Question: I have one Button that duplicates this line to choose more products.
My Html:
'''
<td>
<input type="hidden" class="cod_linha" name="cod_linha[]"style="width: 100%;" />
<input type="text" name="linha[]" class="linha" style="width: 100%;" />
</td>
'''
The problem is, I have two functions that find the product and other that Fill all the fields that I want automatically, what I have to do to differ this filled field of the empty field ? I tried this:
'''
var table = $('#tabelaPedido');
$(table).each(function() {
if($(this).find('input.linha').val()=== ''){
Executes my function to fill the fields and to add a new line.
}
else{ }
'''
And this too :
'''
var counter = $(table).find("input.linha").length;
for(var i =0; i < counter; i++){
if($(table).find('input.linha').eq(i).val()== ''{}
'''
But those codes don't fill the other empty line. see the imagem :

My code to fill the fields :
'''
function preencherCamposProduto(obj) {
var table = $('#tabelaPedido');
$(table).each(function() {
if($(this).find('input.linha').val()=== '' &&
$(this).find('input.ref').val()=== '' &&
$(this).find('input.material').val()=== '' &&
$(this).find('input.cor').val()=== '' &&
$(this).find('input.descricao_marca').val()=== ''){
$.ajax({type: "POST",
url: '/pedidoOnline/index.php/Pedidos/pesquisarCamposProduto',
async: false,
data: {
cd_cpl_tamanho: obj
},
dataType: 'json',
success: function(data) {
var linhaId = data[0].idLinha;
var linhaLabel = data[0].labelLinha;
var refId = data[0].idRef;
var refLabel = data[0].labelRef;
var corId = data[0].idCor;
var corLabel = data[0].labelCor;
var marcaId = data[0].idMarca;
var marcaLabel = data[0].labelMarca;
var materialId = data[0].idMaterial;
var materialLabel = data[0].labelMaterial;'
var table = $('#tabelaPedido');
$(table).each(function() {
$(this).find('input.cod_linha').val(linhaId);
$(this).find('input.linha').val(linhaLabel);
$(this).find('input.cod_ref').val(refId);
$(this).find('input.ref').val(refLabel);
$(this).find('input.cod_material').val(materialId);
$(this).find('input.material').val(materialLabel);
$(this).find('input.cod_cor').val(corId);
$(this).find('input.cor').val(corLabel);
$(this).find('input.id_marca').val(marcaId);
$(this).find('input.descricao_marca').val(marcaLabel);
});
}
});
chamaAdicionarCampo();
}else{
console.log('Entrei no else');
}
});
}
'''
Thanks a lot.
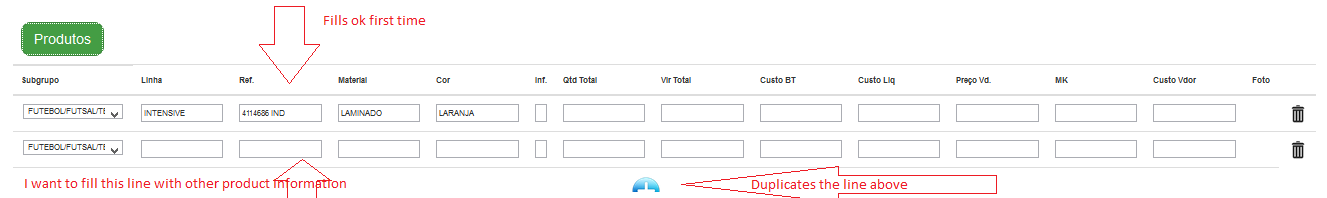
Answer: I've read your code and wrote <URL>, that does things that you are writing about. In my solution I use CSS selector '#tabelaPedido tr:last' to select the last added row, and then write values to fields in this row.
Hope this helps.